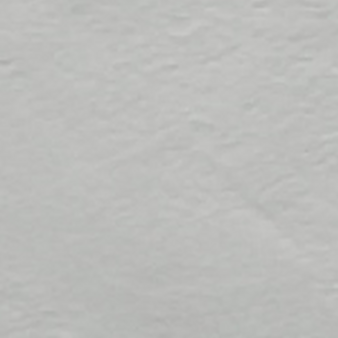
Label: other